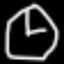
Label: clock